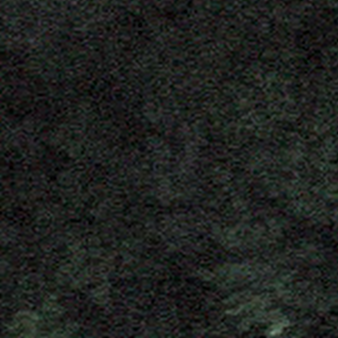
Label: other